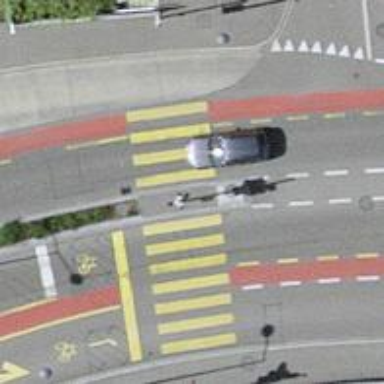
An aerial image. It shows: Crossing with marked traffic signal and island.